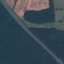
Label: Highway